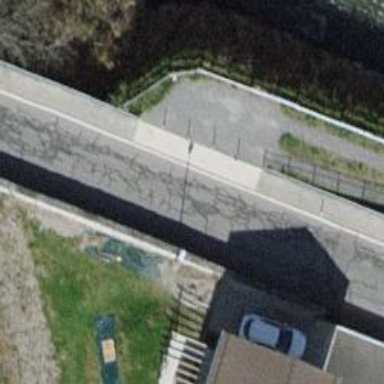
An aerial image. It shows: Bollard.